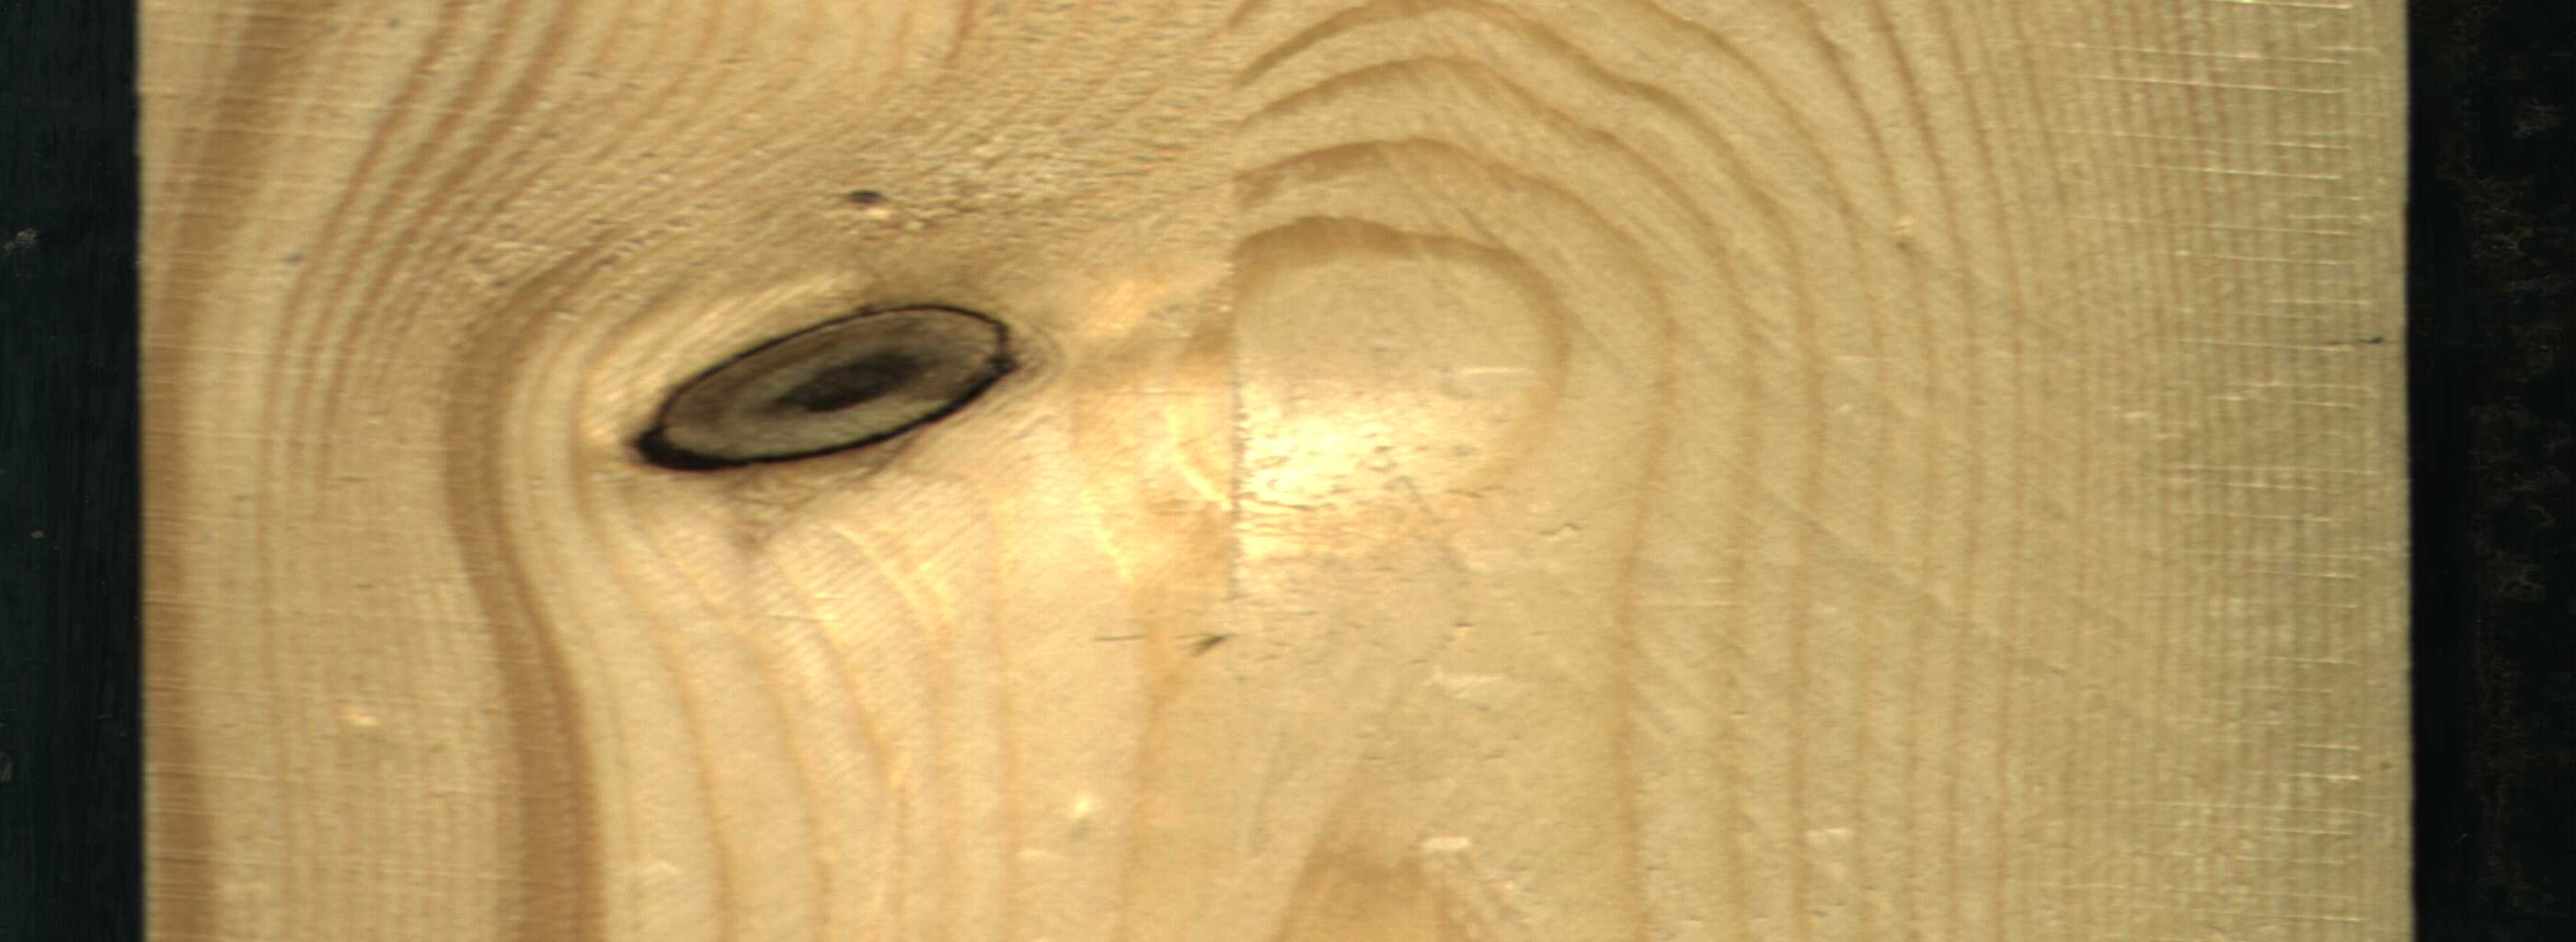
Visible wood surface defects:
Quartzity
Quartzity
Dead_Knot